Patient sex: M
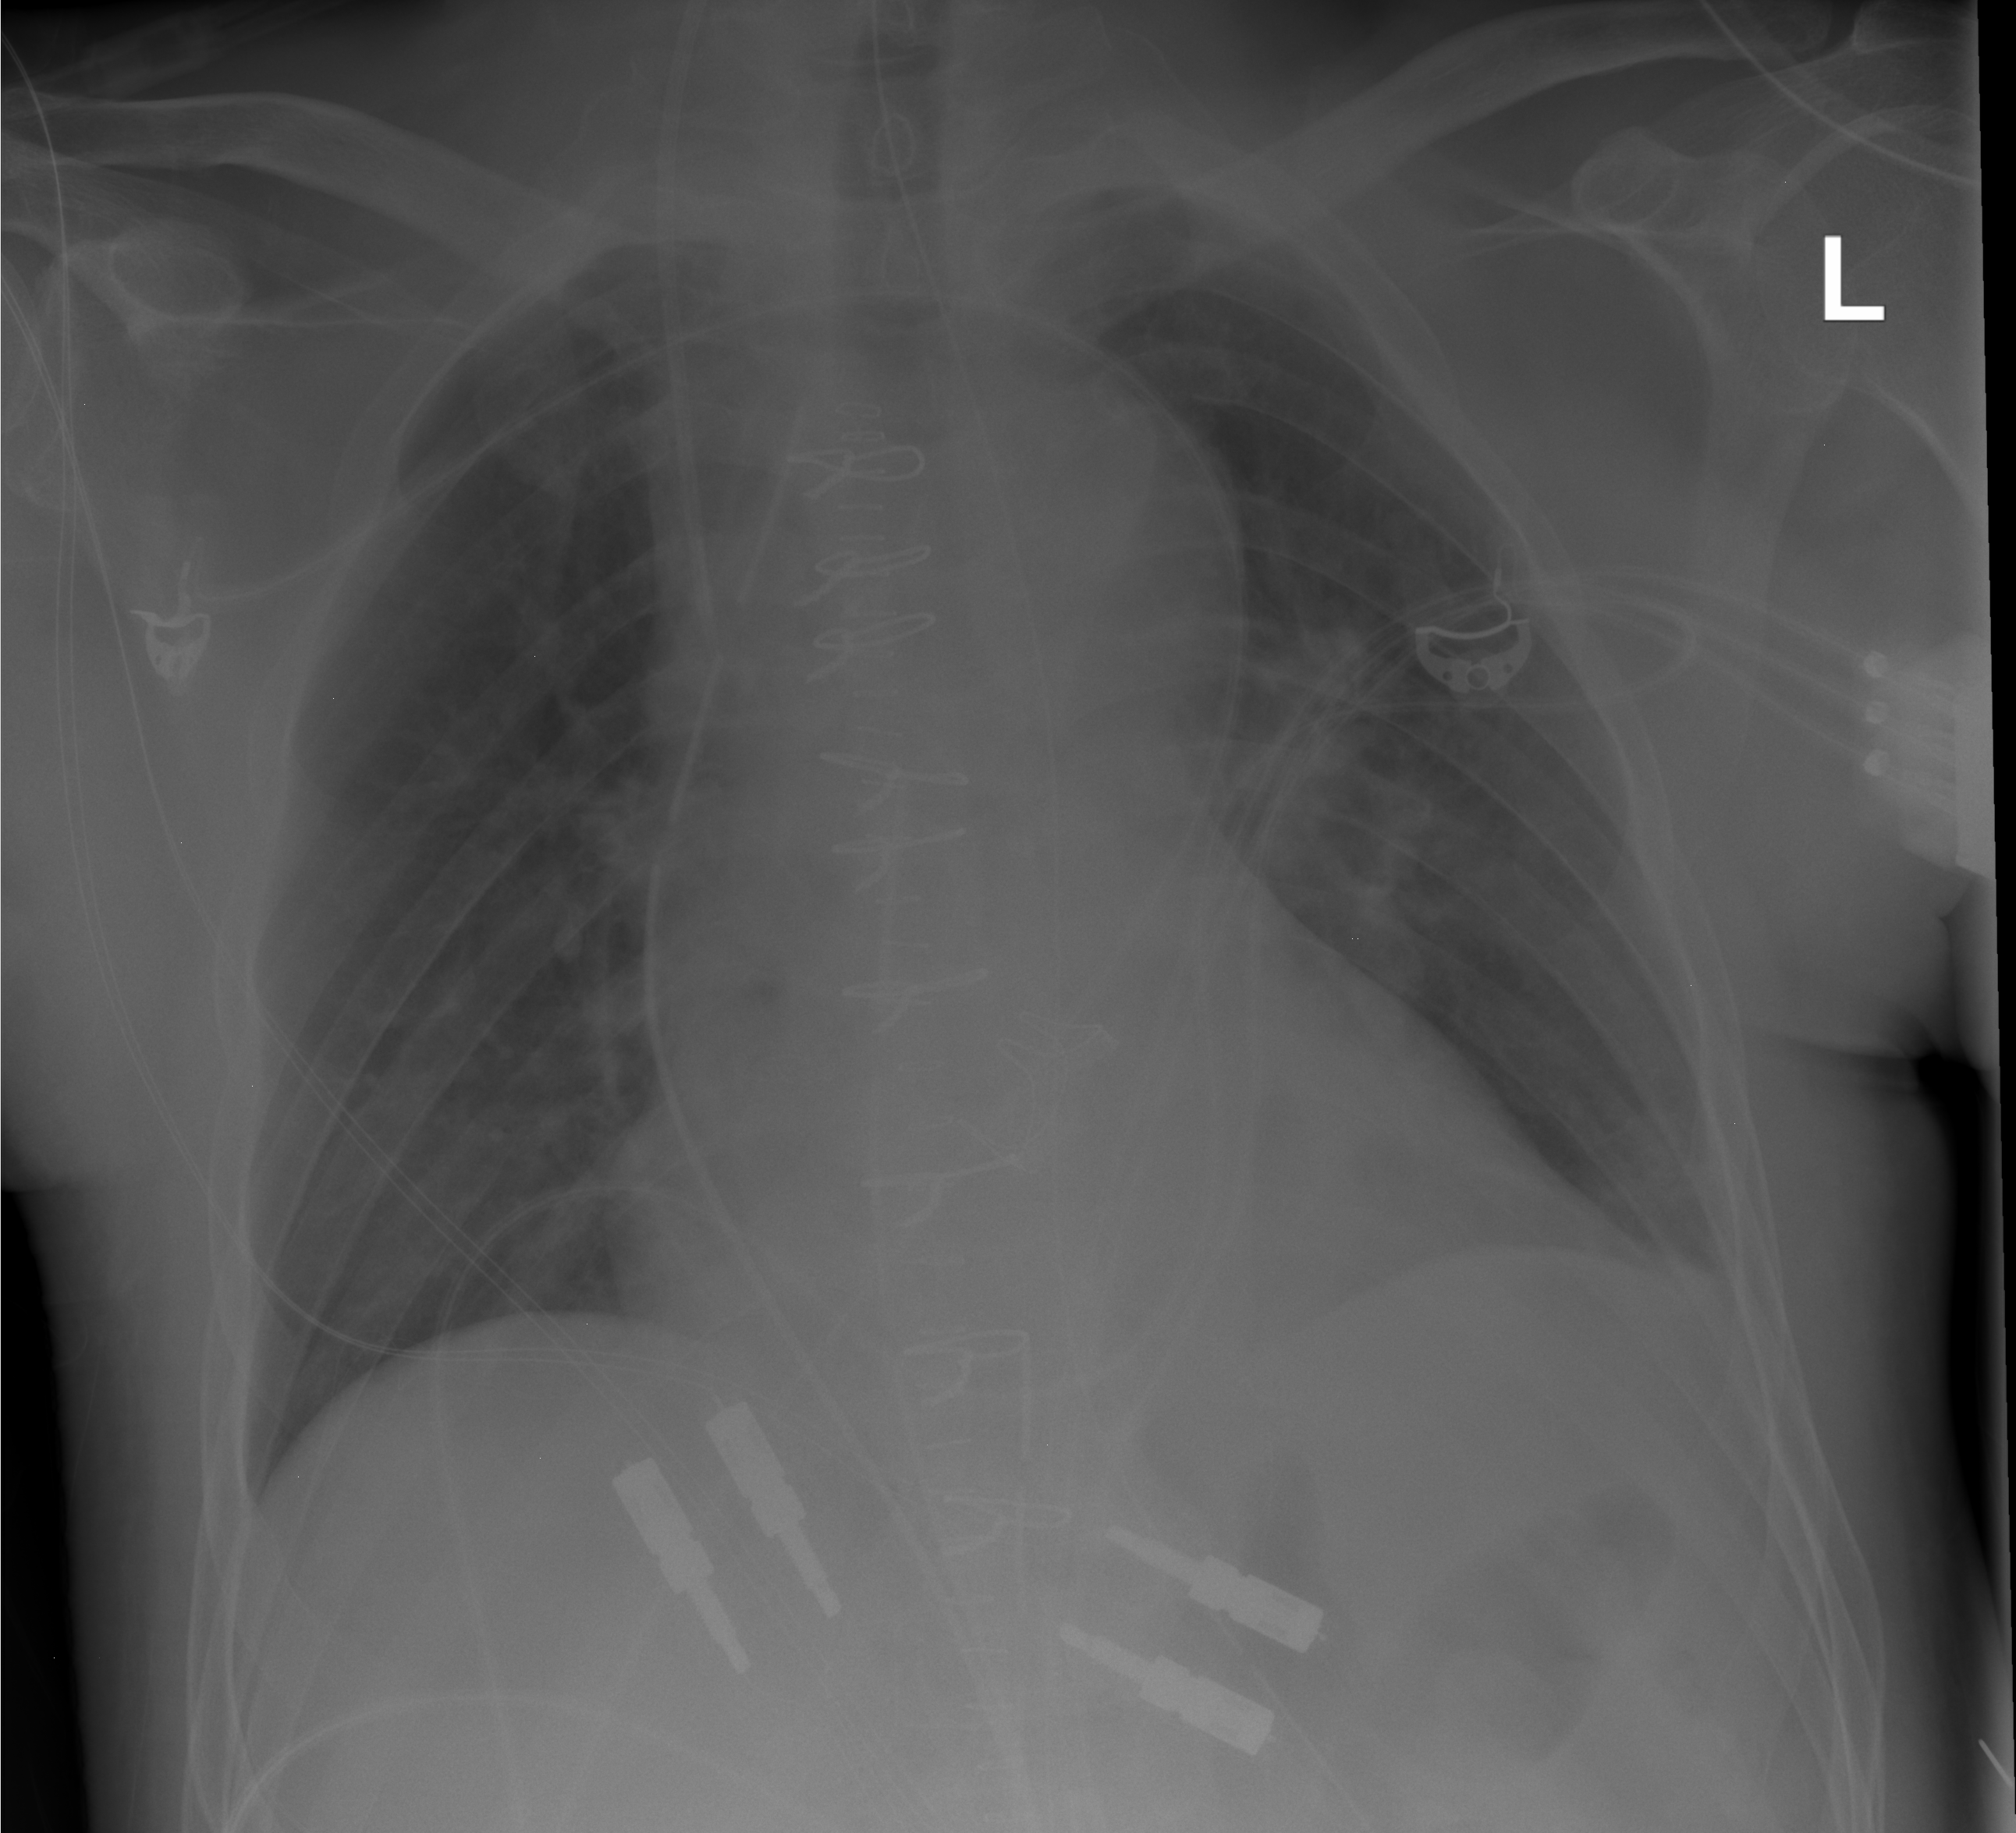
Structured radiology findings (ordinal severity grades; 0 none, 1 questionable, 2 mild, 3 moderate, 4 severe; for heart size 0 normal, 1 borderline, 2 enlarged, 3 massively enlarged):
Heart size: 0
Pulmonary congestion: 2
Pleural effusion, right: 0
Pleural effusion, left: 0
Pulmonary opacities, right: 0
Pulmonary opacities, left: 0
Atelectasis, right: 0
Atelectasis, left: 1